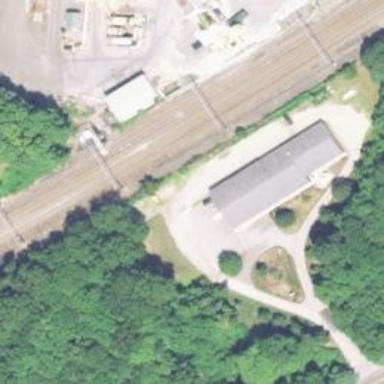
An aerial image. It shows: Railway spur service.